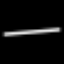
Label: line